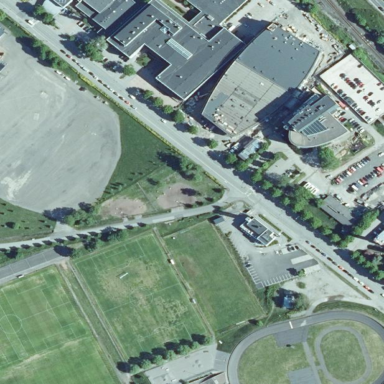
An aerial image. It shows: Stadium area for leisure and sports activities.